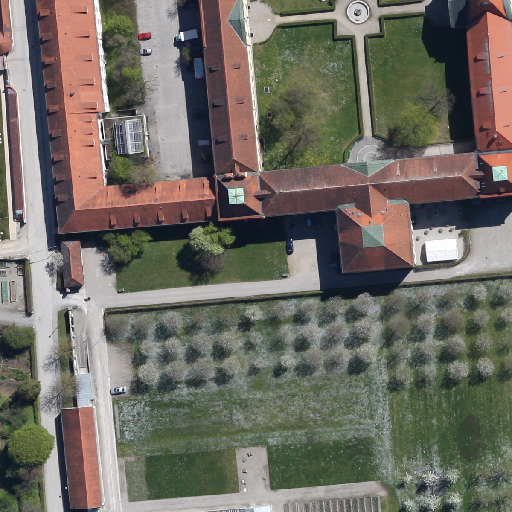
Referring expression: building along the road